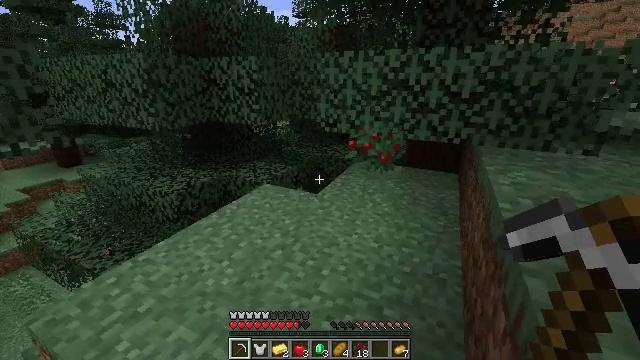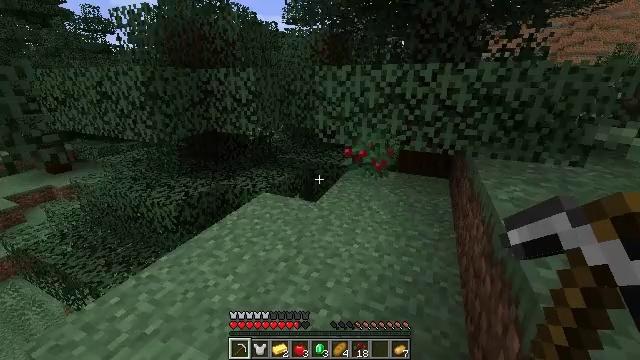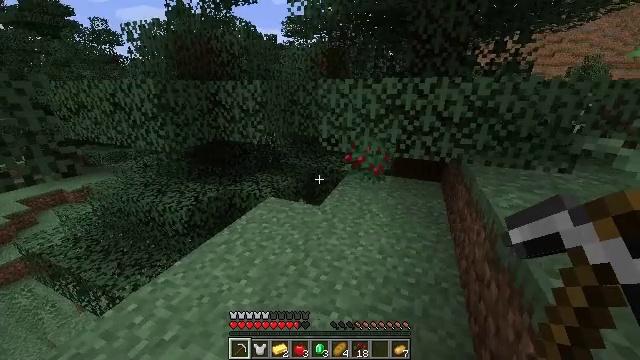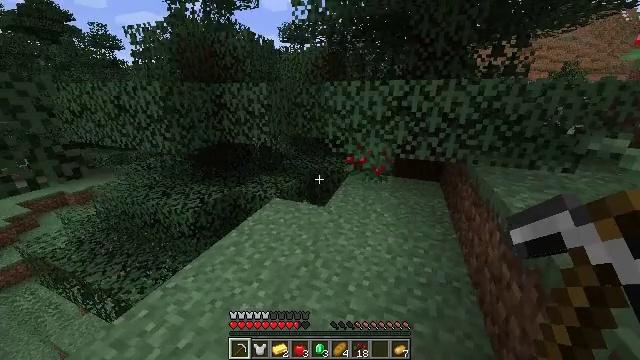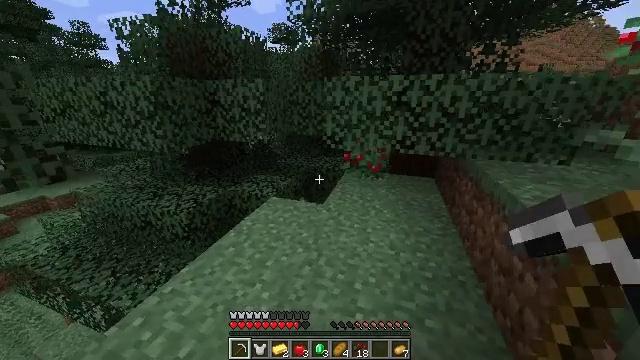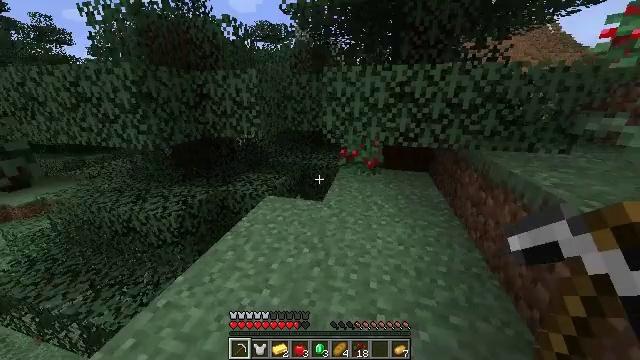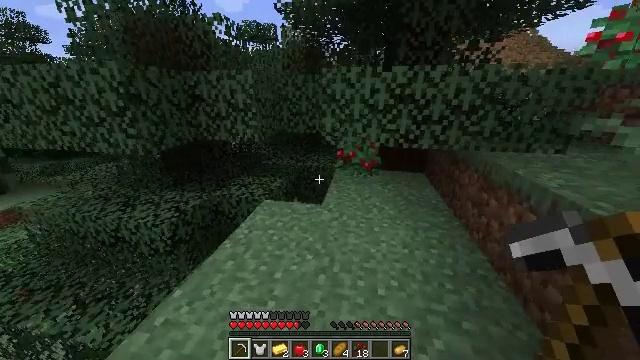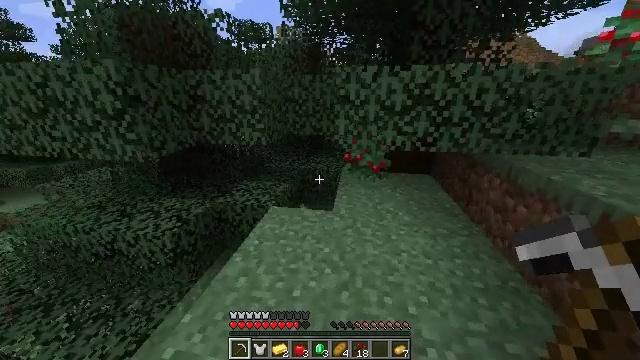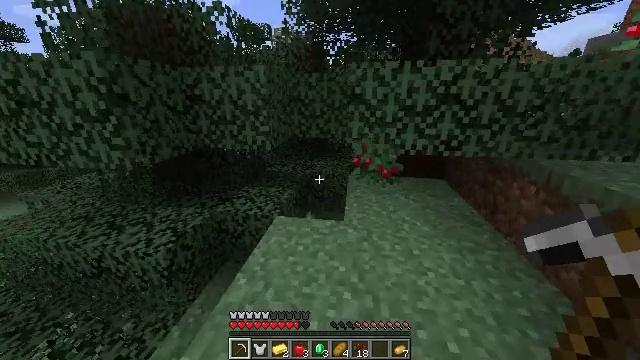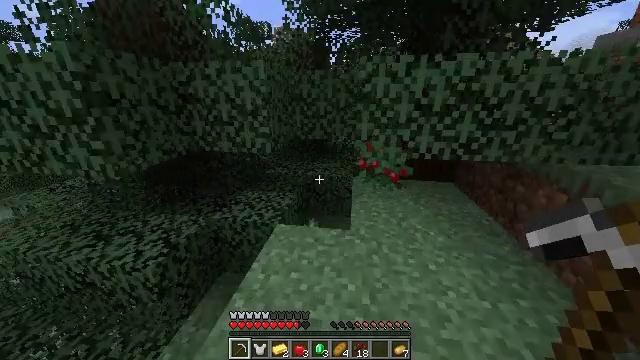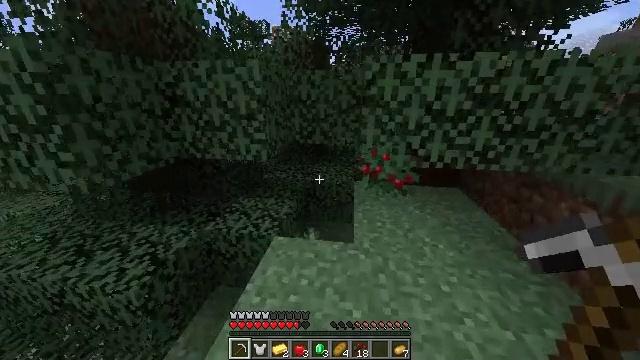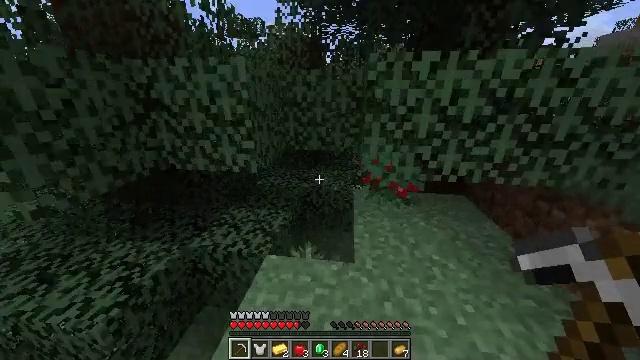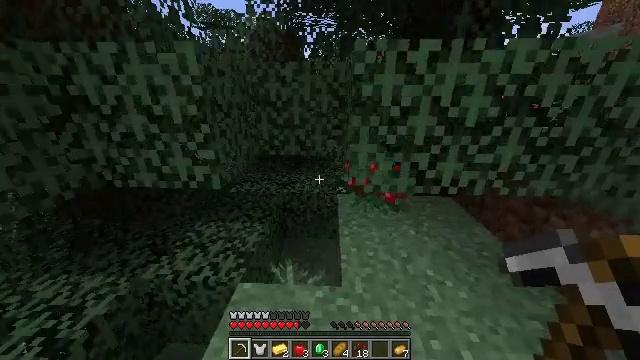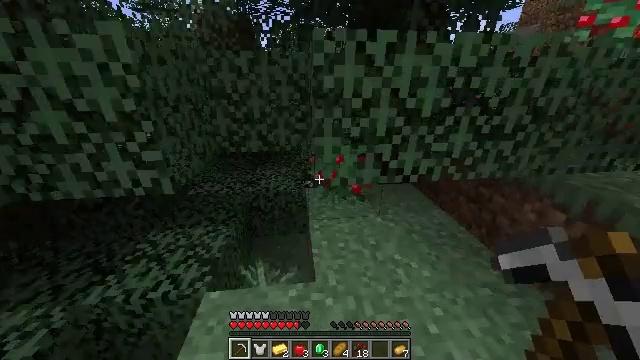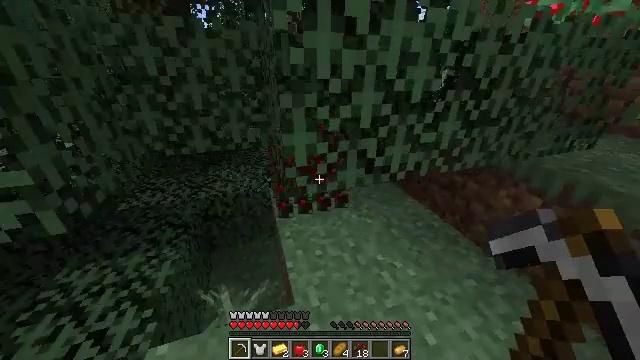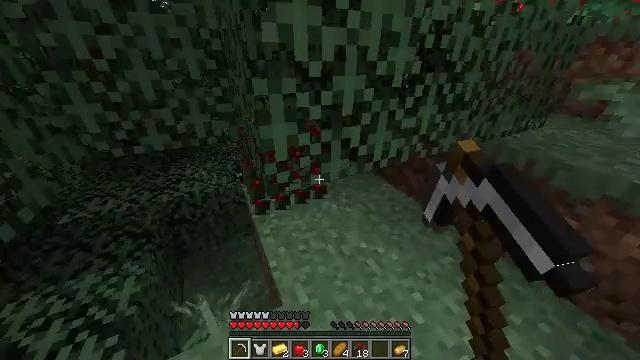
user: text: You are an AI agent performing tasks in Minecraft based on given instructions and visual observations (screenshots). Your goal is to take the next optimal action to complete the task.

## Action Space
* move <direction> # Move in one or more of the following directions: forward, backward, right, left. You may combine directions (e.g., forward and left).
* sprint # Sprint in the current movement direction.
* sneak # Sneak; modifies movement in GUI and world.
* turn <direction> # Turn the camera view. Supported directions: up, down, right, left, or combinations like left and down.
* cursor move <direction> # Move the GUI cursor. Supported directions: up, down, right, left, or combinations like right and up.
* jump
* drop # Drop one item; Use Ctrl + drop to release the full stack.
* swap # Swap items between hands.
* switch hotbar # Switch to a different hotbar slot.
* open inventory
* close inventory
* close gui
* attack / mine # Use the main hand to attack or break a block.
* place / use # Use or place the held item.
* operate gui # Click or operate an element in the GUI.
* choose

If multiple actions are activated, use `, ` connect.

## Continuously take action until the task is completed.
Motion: motion action
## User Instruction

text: Clear the sweet berry bush to collect the sweet berries.
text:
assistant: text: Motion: move forward and move left, sprint, turn right, jump
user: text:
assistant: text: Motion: move forward and move left, sprint, turn right, jump
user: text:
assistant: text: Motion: move forward and move left, sprint, turn right, jump
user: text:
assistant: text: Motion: move forward and move left, sprint, turn right, jump
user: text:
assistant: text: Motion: move forward and move left, sprint, turn right
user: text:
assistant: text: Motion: move forward and move left, sprint, turn right
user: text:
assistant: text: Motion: move forward, sprint, turn right
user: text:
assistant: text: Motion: move forward, sprint
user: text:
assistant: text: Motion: move forward, sprint
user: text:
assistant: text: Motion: move forward, sprint
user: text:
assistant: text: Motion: move forward, sprint
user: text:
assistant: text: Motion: move forward, sprint, turn right
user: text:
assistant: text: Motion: move forward, sprint, turn right and down
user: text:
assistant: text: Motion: move forward and move left, sprint, turn right and down, attack / mine
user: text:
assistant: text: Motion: move forward and move left, sprint, turn right and down, attack / mine
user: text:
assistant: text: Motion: move forward and move left, sprint, turn right, attack / mine
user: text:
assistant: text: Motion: move forward and move left, sprint, attack / mine
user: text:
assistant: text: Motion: move forward and move left, sprint, attack / mine
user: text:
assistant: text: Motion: move forward and move left, sprint, attack / mine
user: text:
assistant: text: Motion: move forward, sprint, turn right and up, attack / mine
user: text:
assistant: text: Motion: move forward, sprint, turn right and up, attack / mine
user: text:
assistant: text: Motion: move forward and move right, sprint, turn right and up, attack / mine
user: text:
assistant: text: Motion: move forward and move right, sprint, turn right and up, attack / mine
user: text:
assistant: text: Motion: move forward and move right, sprint, attack / mine
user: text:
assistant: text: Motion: move forward and move right, sprint, attack / mine
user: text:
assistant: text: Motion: move forward and move right, sprint, turn right and up, attack / mine
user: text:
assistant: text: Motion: move forward and move right, sprint, turn right and up, attack / mine
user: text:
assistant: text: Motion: move forward and move right, sprint, turn right and up, attack / mine
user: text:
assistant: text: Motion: move forward and move right, sprint, turn right and up, attack / mine
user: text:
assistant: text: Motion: move forward and move right, sprint, turn right and up